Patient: sex M, age 52
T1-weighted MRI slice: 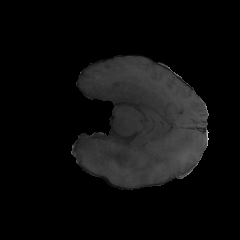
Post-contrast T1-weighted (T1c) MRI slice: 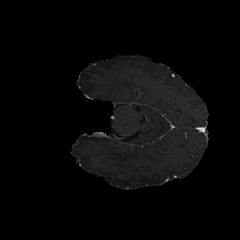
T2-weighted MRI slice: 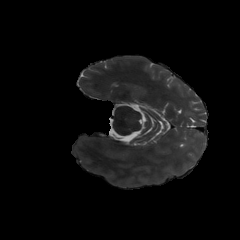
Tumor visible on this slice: no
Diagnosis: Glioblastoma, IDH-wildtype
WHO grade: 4